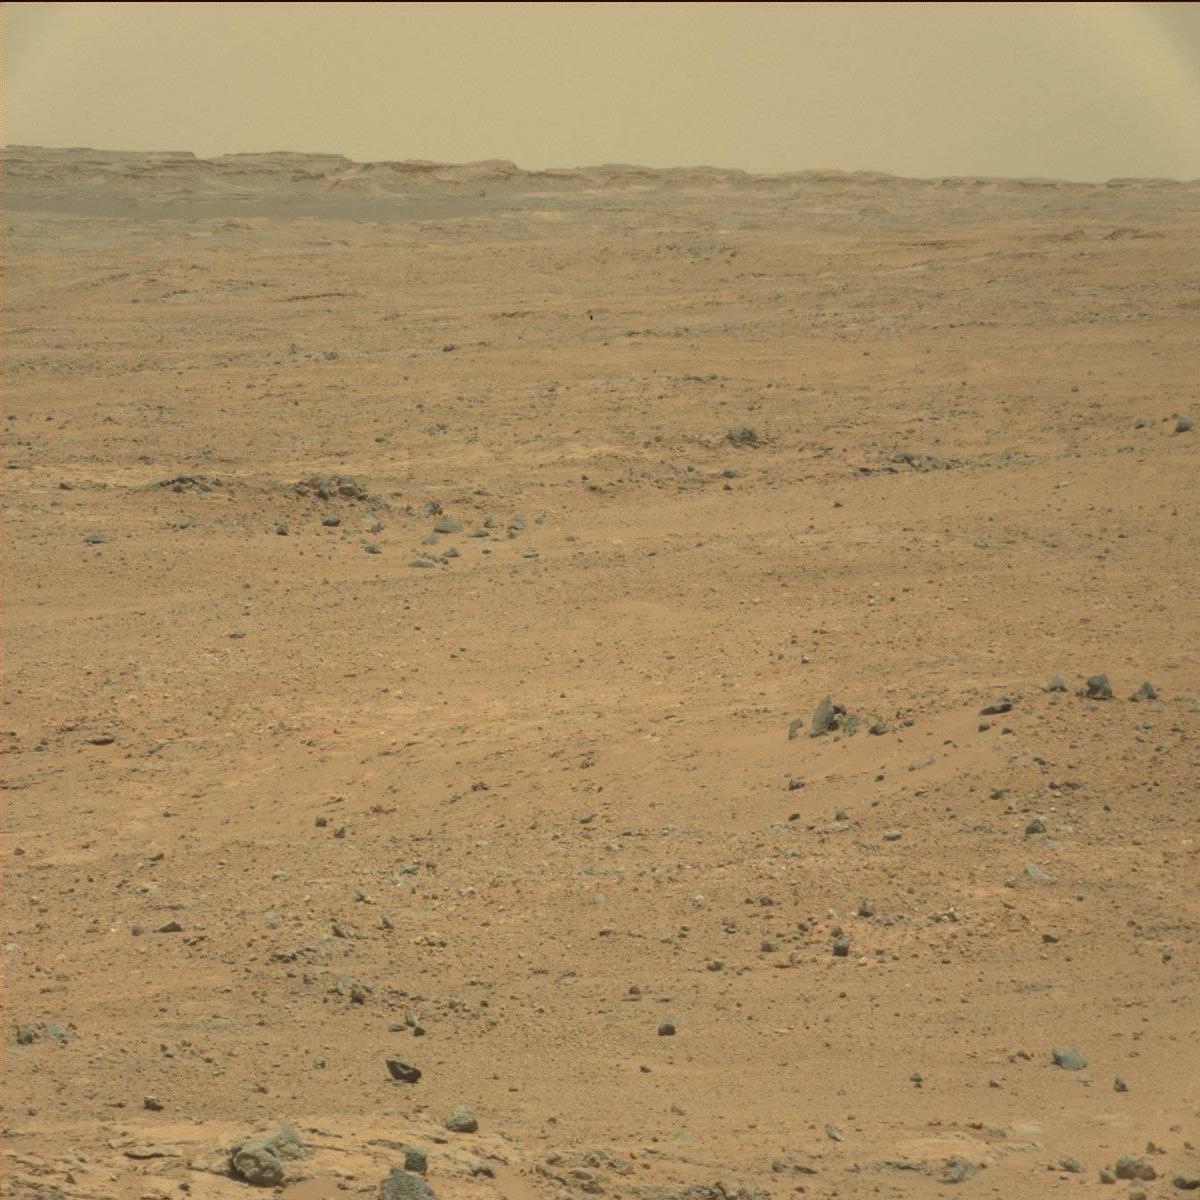
Terrain classes present: Bedrock, Ridge, Sand / Soil, Sky